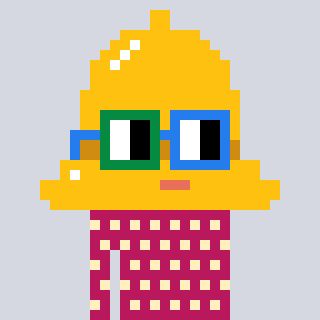
a pixel art character with square green and blue glasses, a bell-shaped head and a darkpink-colored body on a cool background